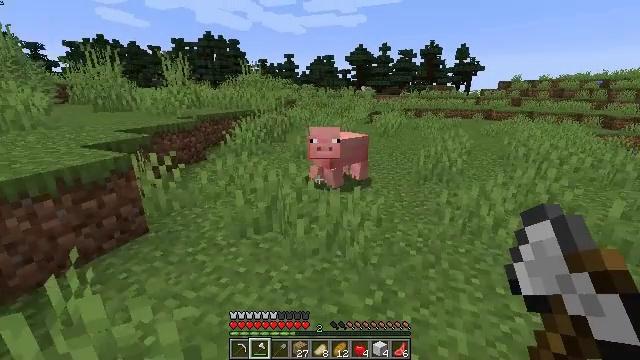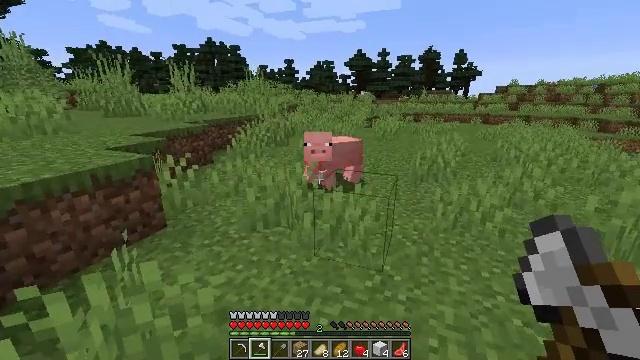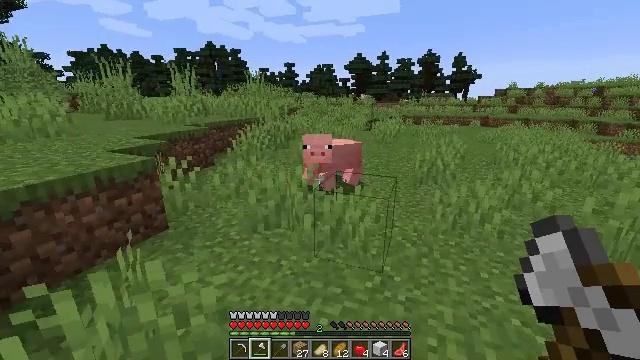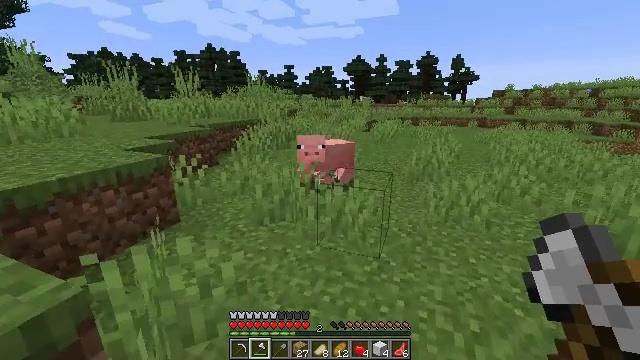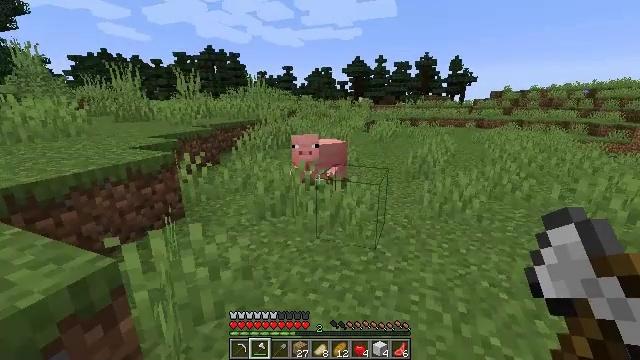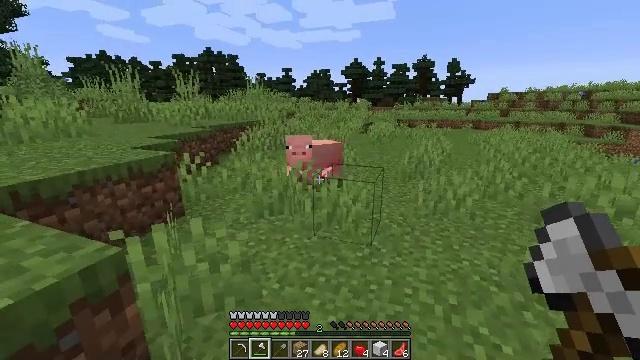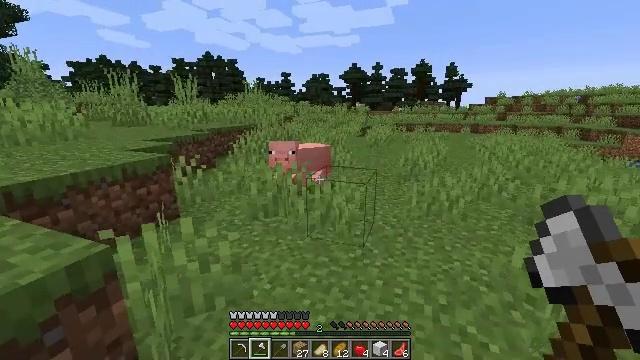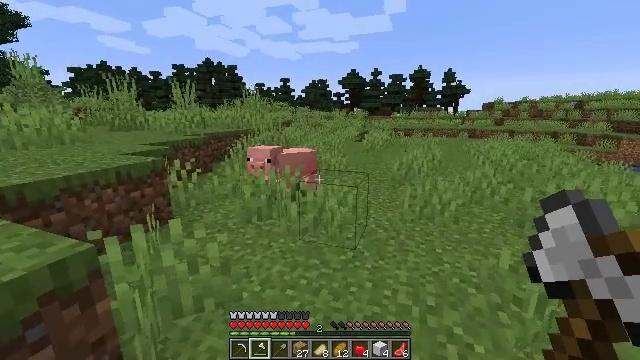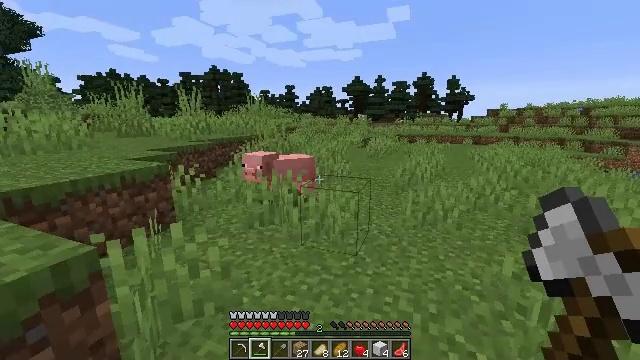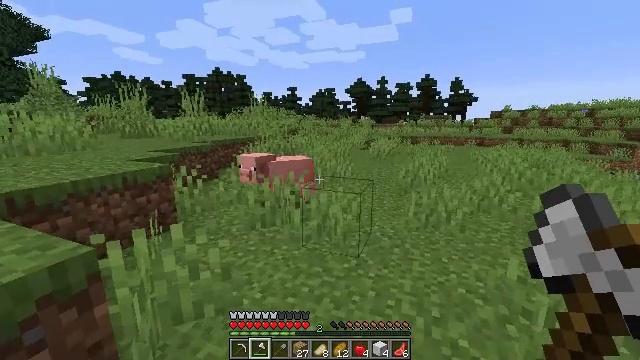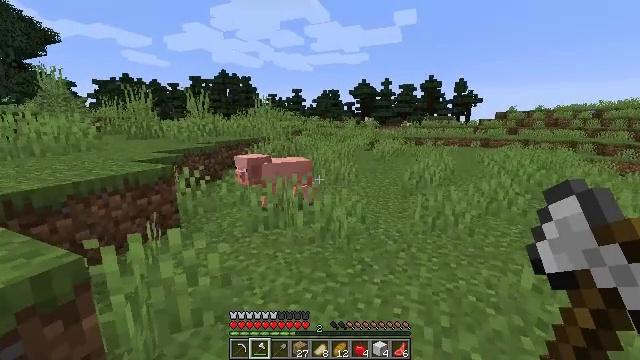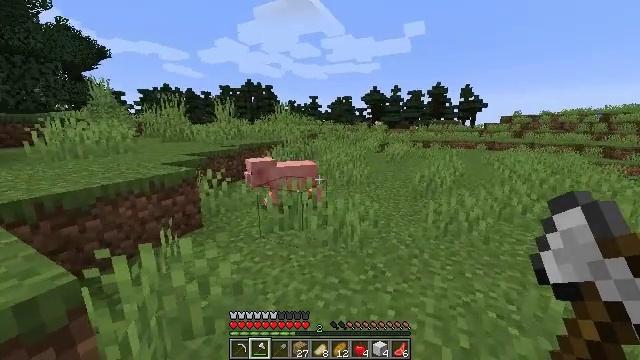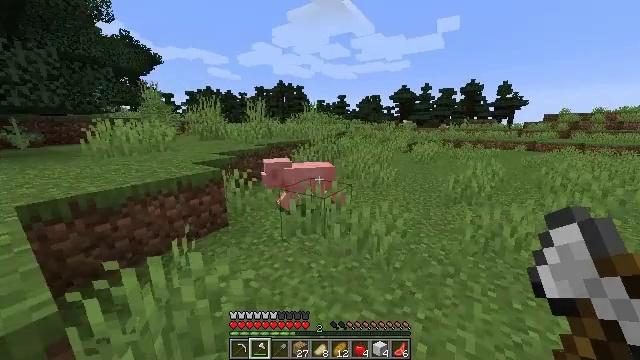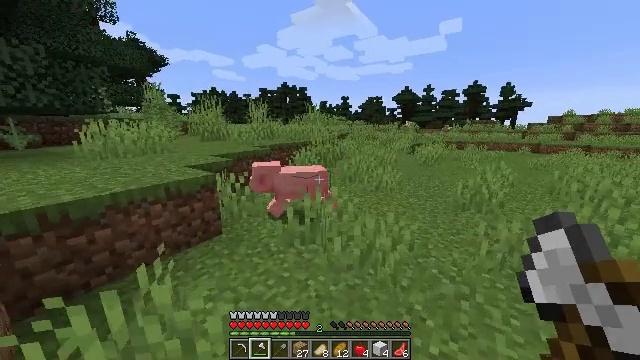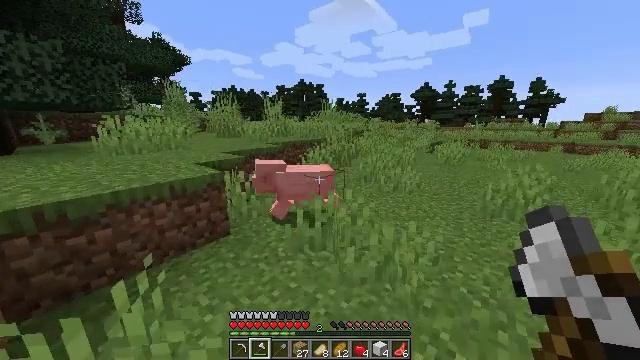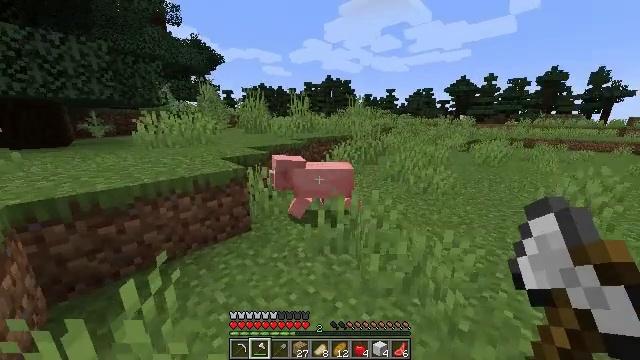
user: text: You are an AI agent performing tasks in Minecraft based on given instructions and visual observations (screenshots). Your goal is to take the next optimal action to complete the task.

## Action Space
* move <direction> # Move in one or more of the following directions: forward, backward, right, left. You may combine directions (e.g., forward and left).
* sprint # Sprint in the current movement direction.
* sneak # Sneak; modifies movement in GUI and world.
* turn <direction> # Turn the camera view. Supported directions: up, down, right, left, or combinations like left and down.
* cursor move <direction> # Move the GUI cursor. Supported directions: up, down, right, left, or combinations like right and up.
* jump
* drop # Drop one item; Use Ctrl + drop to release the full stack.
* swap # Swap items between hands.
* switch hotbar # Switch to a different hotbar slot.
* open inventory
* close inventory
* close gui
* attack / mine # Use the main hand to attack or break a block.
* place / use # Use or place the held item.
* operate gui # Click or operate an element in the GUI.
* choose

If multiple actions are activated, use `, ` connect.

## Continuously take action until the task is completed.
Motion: motion action
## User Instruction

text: Break the grass block.
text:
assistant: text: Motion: move back, turn up
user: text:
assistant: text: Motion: move back
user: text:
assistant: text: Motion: move back
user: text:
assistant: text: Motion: move back
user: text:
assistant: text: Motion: move back
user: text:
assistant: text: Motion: move back
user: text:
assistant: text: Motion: turn up
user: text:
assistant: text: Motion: sprint, turn up
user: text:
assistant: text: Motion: move forward, sprint
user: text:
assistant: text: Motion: move forward, sprint
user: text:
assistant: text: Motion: move forward, sprint, turn left
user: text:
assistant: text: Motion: move forward, sprint, turn left
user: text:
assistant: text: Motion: move forward, sprint
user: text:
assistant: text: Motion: move forward, sprint, turn left
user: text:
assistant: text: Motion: move forward, sprint, turn left and down
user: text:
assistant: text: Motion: move forward, sprint, turn left
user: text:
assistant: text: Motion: move forward, sprint, turn left
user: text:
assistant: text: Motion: move forward, sprint
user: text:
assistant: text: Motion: move forward, sprint
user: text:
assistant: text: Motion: move forward and move left, sprint, turn left
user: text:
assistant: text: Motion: move forward and move left, sprint
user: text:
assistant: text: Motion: move forward and move left, sprint, turn down
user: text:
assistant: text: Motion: move forward and move left, sprint, turn down
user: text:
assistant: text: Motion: move forward, sprint, turn right and down
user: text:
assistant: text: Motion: move forward, sprint, turn right and down, attack / mine
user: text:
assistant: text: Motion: move forward, sprint, turn up, attack / mine
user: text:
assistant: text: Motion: move forward, sprint, attack / mine
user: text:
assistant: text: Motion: move forward, sprint
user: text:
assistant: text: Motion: move forward and move right, sprint
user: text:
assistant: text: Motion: move forward and move right, sprint